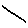
Label: line